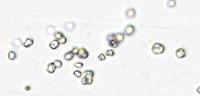
Label: Phaeocystis